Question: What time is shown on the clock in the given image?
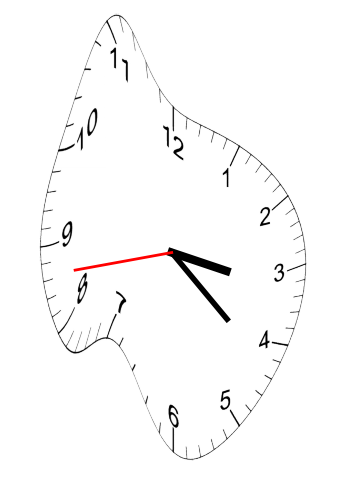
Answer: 03:21:43